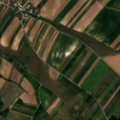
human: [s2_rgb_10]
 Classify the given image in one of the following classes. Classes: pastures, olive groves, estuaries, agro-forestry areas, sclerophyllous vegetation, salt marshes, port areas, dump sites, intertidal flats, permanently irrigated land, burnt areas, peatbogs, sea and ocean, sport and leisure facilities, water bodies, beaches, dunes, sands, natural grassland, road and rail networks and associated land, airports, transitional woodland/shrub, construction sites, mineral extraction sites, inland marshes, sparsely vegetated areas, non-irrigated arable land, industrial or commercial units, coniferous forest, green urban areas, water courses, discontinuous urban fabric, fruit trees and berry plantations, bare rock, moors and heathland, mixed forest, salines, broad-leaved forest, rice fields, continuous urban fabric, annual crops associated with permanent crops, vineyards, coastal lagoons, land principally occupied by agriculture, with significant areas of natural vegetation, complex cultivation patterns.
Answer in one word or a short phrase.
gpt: discontinuous urban fabric, non-irrigated arable land, land principally occupied by agriculture, with significant areas of natural vegetation, broad-leaved forest